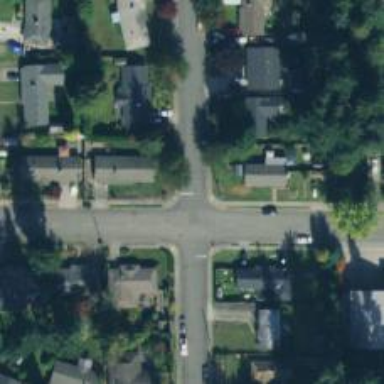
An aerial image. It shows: Road with stop sign.